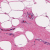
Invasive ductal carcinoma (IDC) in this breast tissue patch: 0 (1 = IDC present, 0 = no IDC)